The image is a 2-D grayscale rendering of a rotating-machine vibration signal (signal-to-image). Determine the machine's mechanical condition. Answer with exactly one of: normal, misalignment, unbalance, looseness.
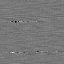
Answer: normal